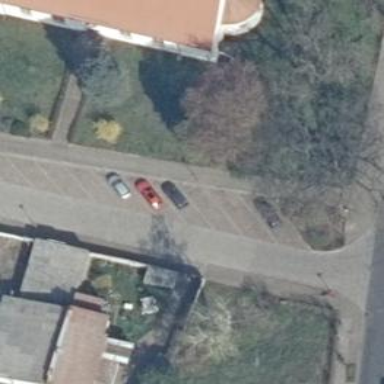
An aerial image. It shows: Parking area with surface.